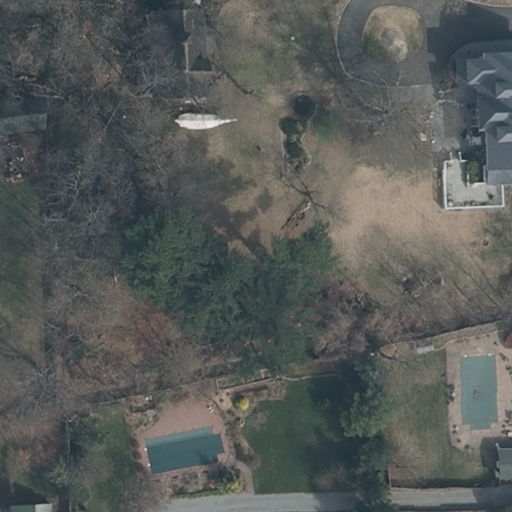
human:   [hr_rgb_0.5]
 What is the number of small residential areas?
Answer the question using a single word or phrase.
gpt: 0

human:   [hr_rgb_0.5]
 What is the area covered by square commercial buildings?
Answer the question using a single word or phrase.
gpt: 0m2

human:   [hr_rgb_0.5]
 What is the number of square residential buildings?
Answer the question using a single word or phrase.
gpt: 0

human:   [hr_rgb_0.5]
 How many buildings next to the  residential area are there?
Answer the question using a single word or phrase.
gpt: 4

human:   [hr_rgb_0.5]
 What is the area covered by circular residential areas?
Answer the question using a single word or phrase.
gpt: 0m2

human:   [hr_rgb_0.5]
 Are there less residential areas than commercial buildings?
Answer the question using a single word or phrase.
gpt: no

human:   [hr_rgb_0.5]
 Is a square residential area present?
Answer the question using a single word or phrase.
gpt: no

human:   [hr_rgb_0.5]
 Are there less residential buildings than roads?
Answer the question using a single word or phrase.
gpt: no

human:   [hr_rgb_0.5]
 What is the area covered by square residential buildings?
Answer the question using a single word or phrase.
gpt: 0m2

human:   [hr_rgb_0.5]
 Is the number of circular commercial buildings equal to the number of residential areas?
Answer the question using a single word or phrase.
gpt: no

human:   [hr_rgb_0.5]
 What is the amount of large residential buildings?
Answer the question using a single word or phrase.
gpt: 0

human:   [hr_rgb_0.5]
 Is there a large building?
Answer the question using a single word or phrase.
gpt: no

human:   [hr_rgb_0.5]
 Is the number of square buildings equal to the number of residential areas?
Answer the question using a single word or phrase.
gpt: no

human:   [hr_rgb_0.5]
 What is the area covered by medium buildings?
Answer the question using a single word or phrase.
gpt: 178m2

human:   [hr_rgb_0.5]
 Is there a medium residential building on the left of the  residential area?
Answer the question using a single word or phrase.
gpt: no

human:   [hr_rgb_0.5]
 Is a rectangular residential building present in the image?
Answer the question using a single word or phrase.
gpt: no

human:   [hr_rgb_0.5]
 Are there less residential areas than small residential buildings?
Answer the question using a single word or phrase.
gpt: no

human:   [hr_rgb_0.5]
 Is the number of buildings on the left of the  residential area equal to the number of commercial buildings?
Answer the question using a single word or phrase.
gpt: yes

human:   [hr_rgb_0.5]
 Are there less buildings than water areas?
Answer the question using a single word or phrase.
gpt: no

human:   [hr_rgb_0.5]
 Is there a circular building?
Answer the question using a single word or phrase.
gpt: no

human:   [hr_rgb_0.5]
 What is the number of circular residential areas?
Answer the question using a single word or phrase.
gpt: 0

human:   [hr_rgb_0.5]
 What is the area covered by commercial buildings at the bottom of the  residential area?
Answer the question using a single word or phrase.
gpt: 0m2

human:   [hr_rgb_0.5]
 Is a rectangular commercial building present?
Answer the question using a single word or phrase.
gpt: no

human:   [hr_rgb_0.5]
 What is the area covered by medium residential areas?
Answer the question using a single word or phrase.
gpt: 0m2

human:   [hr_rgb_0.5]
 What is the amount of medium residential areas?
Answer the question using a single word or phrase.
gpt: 0

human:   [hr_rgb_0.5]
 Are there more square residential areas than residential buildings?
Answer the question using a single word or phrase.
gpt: no

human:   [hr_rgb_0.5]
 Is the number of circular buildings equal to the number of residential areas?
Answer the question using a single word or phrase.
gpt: no

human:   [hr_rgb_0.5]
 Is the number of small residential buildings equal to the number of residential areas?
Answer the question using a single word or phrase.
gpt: no

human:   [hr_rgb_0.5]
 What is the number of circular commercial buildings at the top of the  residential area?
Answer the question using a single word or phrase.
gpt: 0

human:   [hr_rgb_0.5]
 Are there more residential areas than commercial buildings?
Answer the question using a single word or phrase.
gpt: yes

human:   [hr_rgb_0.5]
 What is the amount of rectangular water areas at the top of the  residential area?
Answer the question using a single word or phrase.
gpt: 0

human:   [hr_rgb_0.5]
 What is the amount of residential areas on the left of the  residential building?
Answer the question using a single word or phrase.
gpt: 1

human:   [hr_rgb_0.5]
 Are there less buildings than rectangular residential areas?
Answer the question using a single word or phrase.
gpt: no

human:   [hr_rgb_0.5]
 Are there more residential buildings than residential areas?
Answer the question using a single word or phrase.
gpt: no

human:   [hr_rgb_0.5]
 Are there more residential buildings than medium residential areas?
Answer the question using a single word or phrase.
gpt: yes

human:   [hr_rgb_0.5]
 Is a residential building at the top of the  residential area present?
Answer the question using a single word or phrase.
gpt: yes